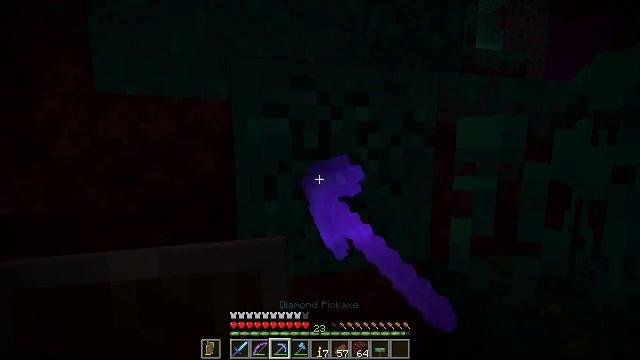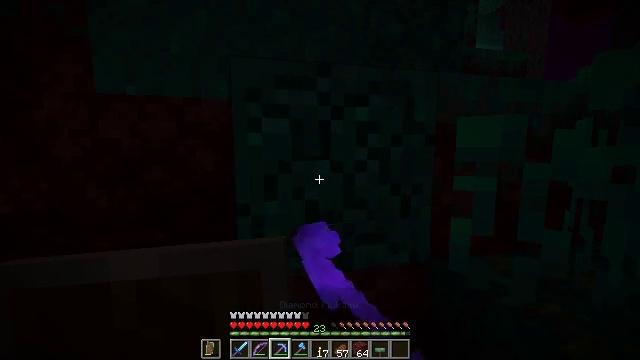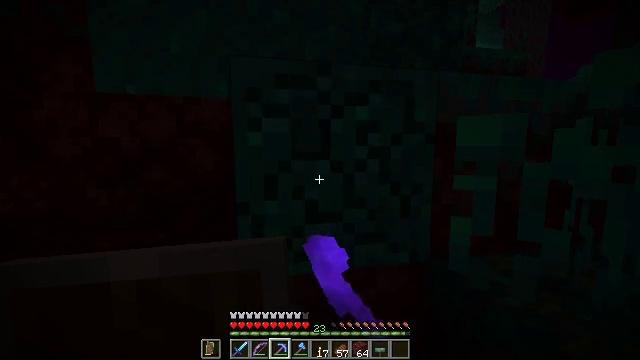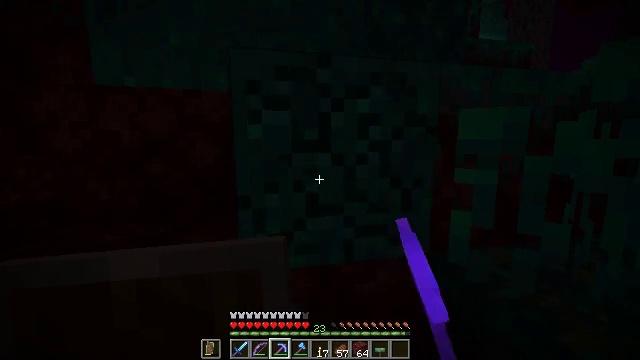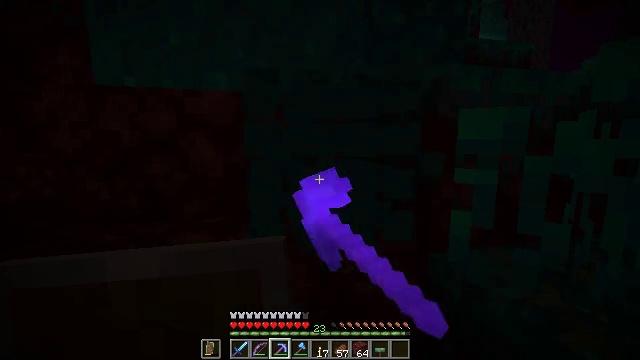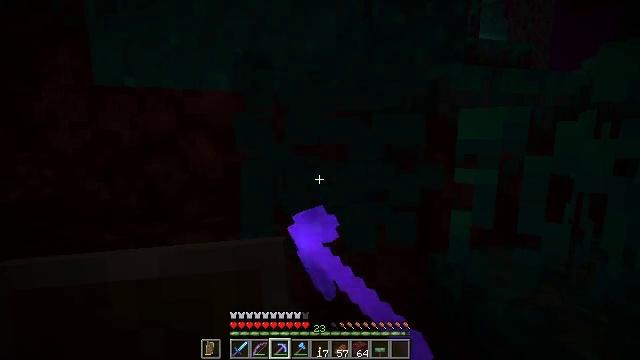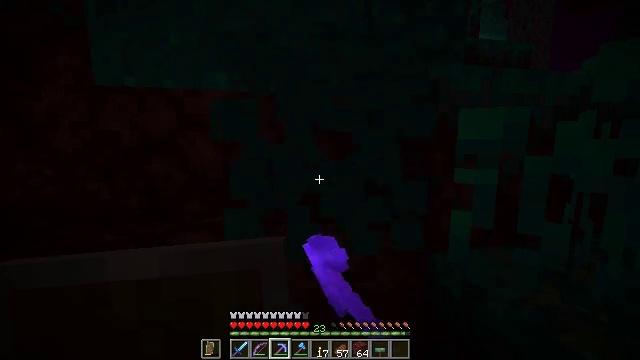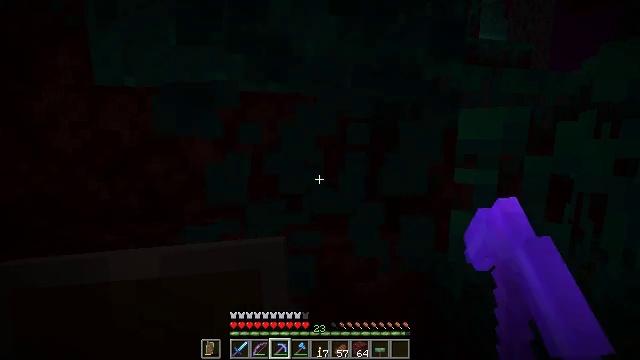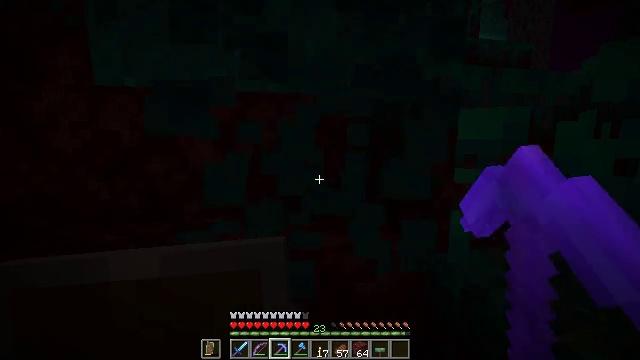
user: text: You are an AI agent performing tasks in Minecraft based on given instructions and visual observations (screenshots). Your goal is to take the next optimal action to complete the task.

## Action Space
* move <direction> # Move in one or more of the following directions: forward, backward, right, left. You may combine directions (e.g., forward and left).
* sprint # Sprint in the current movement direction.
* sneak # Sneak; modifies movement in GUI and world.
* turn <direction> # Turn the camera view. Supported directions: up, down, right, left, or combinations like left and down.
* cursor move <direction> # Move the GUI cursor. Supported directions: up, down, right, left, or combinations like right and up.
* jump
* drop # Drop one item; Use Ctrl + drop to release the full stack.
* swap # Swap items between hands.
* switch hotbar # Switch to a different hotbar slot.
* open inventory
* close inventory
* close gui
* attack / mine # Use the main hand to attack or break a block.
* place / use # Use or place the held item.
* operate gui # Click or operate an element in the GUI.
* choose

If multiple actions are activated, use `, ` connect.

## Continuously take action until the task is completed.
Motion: motion action
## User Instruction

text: Harvest the warped wart block in the Nether.
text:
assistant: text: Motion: attack / mine
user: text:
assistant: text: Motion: attack / mine
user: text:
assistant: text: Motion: turn down, attack / mine
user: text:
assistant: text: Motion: attack / mine
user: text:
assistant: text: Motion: attack / mine
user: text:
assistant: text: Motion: attack / mine
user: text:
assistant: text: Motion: attack / mine
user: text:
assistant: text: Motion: attack / mine
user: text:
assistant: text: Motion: attack / mine